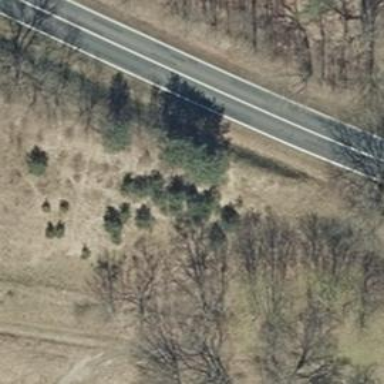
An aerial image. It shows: Row of deciduous broadleaved trees.